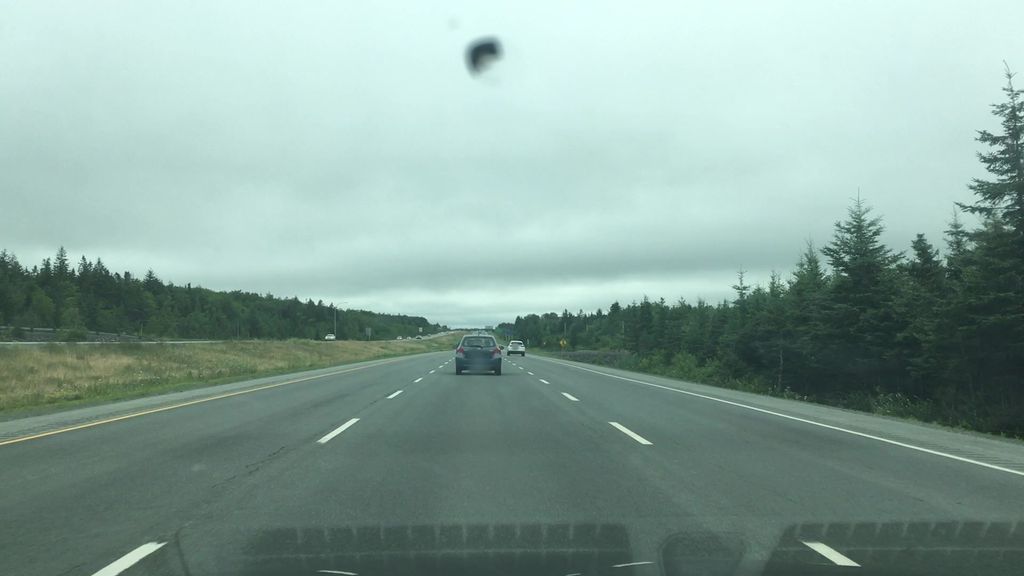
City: halifax